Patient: sex F, age 75
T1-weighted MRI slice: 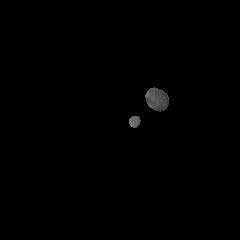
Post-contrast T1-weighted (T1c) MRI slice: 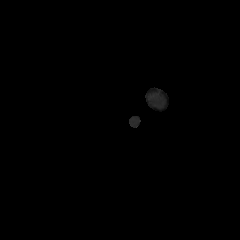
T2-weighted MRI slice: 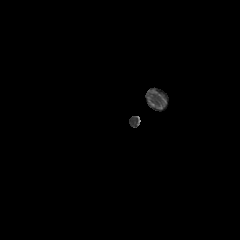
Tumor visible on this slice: no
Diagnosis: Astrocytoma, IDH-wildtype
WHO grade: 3